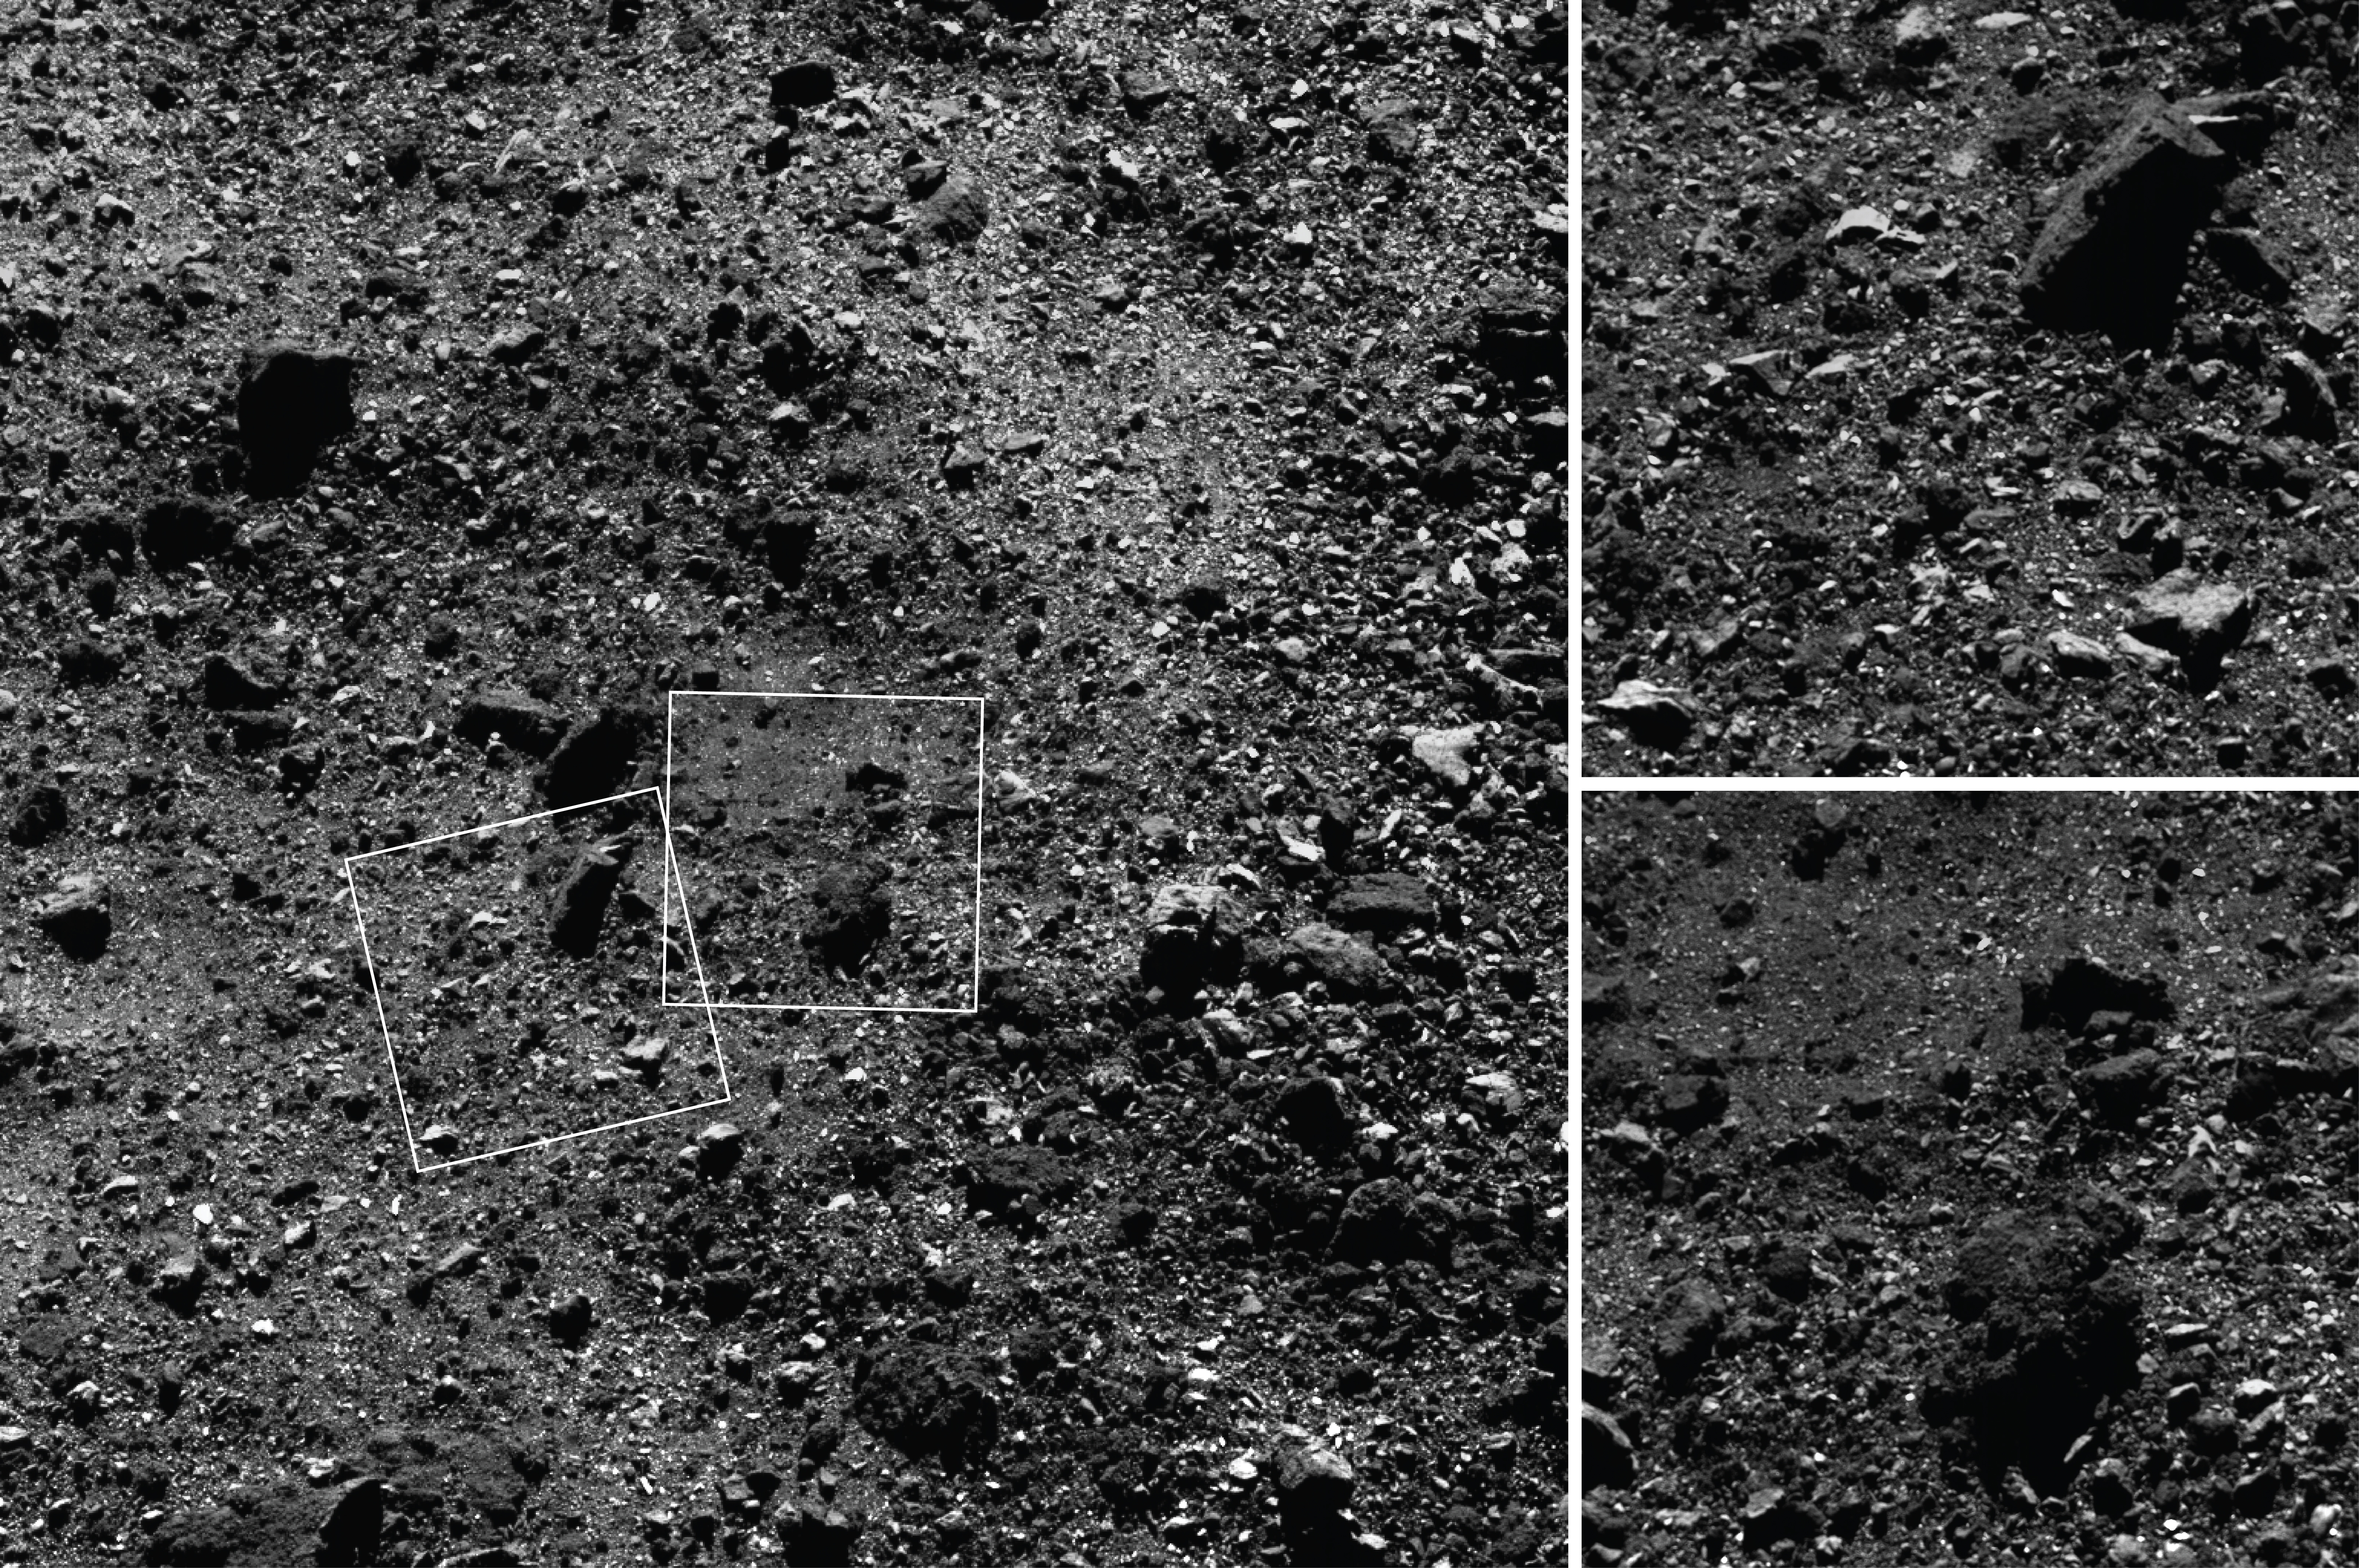
A Region of Bennu’s Northern Hemisphere Close Up Bennu, Goddard Space Flight Center, OSIRIS-REx (Origins Spectral Interpretation Resource Identificat, asteroids, solar system